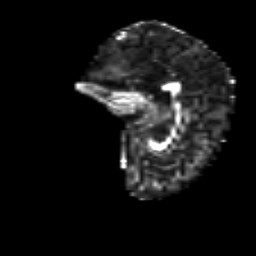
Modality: FA
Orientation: sagittal
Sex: female
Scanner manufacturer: siemens
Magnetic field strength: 3 T
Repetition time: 5 s
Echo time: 0.071 s